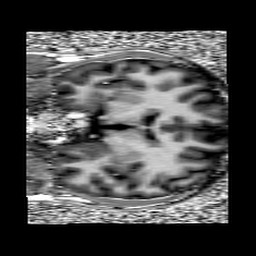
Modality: UNIT1
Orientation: coronal
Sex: male
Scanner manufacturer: siemens
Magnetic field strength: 3 T
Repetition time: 5 s
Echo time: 0.00355 s